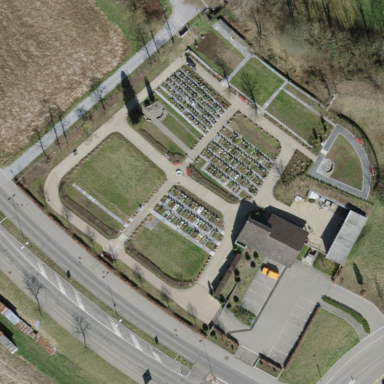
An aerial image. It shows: Cemetery.